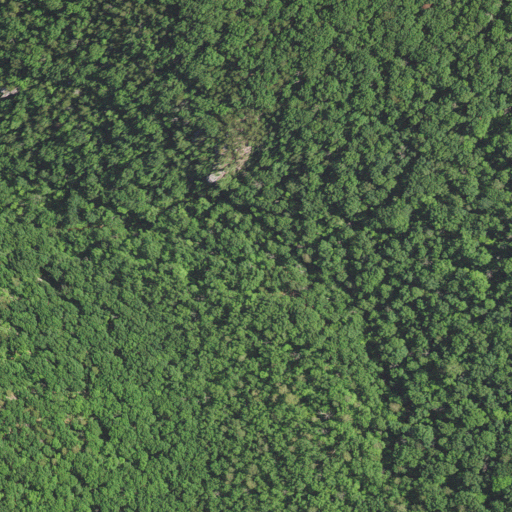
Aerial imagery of valley in Virginia named Lefthand Hollow containing deciduous forest and mixed forest